Interaction volume radius: 10 \u00c5
Interaction volume height: 10 \u00c5
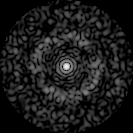
Disorder parameter: 0.8381